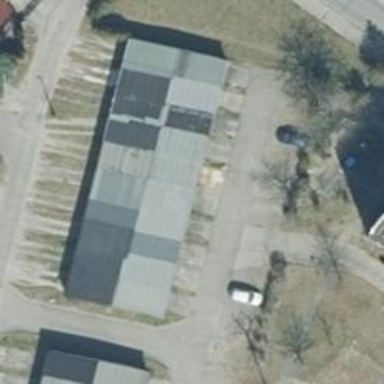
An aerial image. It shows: Garage building.